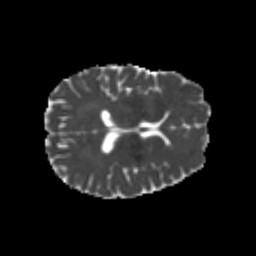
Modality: MD
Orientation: axial
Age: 22
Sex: female
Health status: healthy
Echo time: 0.074 s